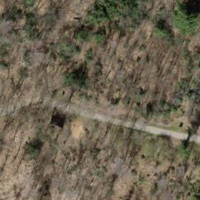
EUNIS habitat code: 41
Species observed at this site:
Medicago lupulina